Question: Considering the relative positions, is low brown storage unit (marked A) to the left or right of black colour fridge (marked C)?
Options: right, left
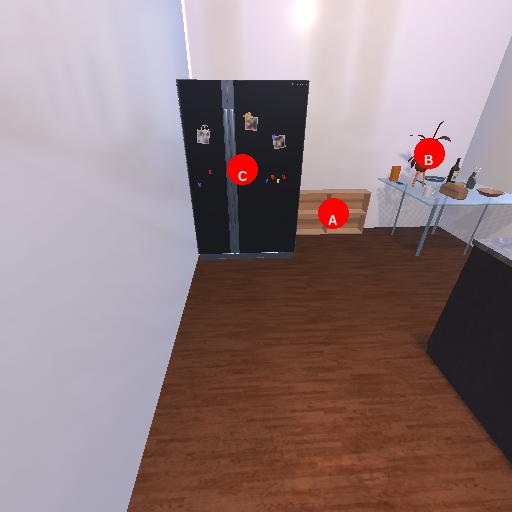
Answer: right